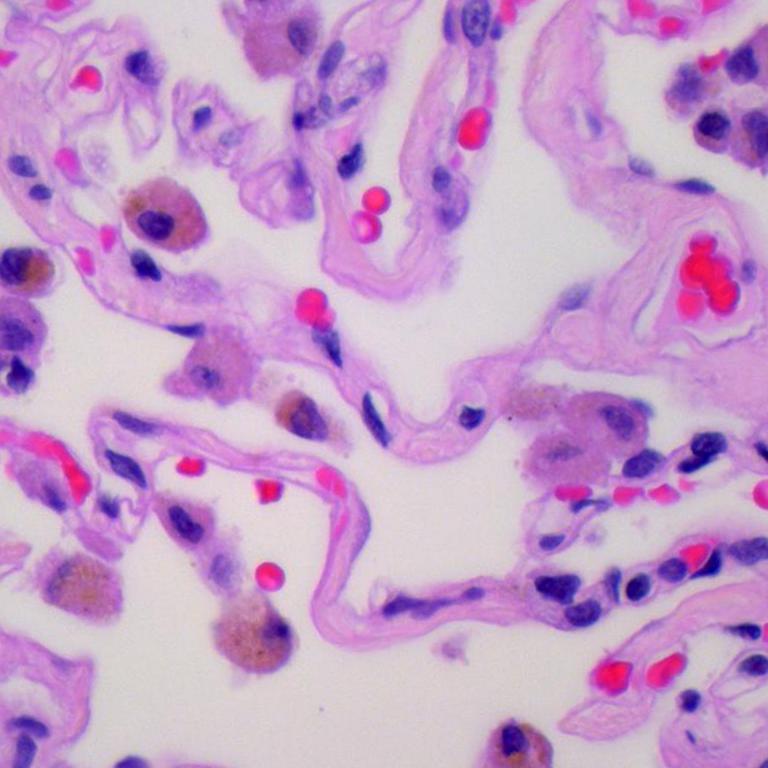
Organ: lung
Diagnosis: benign